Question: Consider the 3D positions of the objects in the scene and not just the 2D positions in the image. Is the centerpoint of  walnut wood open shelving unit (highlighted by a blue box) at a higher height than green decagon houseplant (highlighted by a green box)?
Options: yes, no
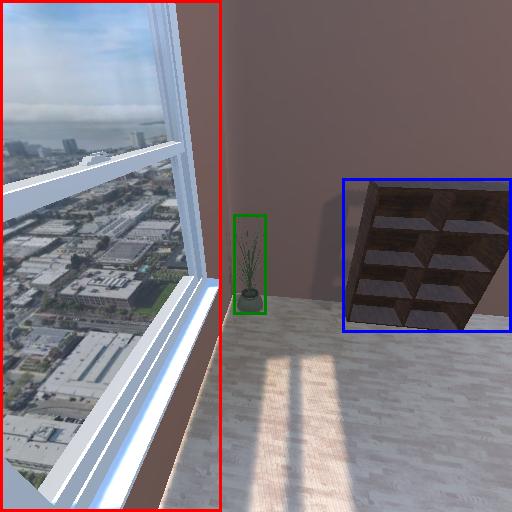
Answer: yes